Interaction volume radius: 5 \u00c5
Interaction volume height: 10 \u00c5
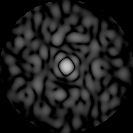
Disorder parameter: 0.8648